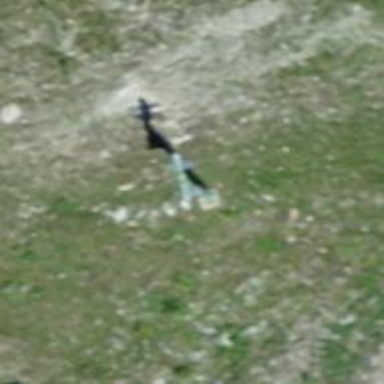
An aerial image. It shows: Pylon for aerialway.